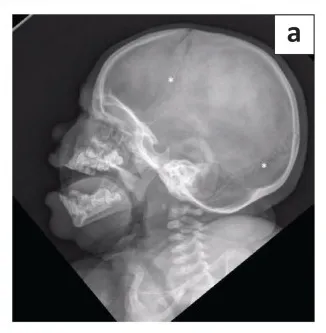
Lateral radiograph of the skull (a) showing multiple Wormian bones in the coronal and lambdoid sutures.
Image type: radiology (x_ray)